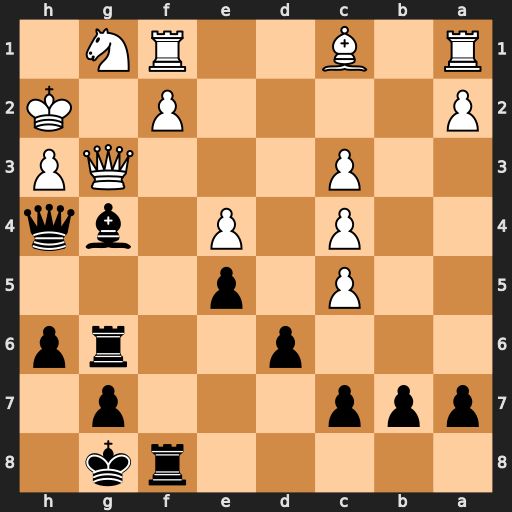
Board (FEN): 5rk1/ppp3p1/3p2rp/2P1p3/2P1P1bq/2P3QP/P4P1K/R1B2RN1
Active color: b
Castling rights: -
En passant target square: -
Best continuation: Qxg3+ fxg3 Rxf1